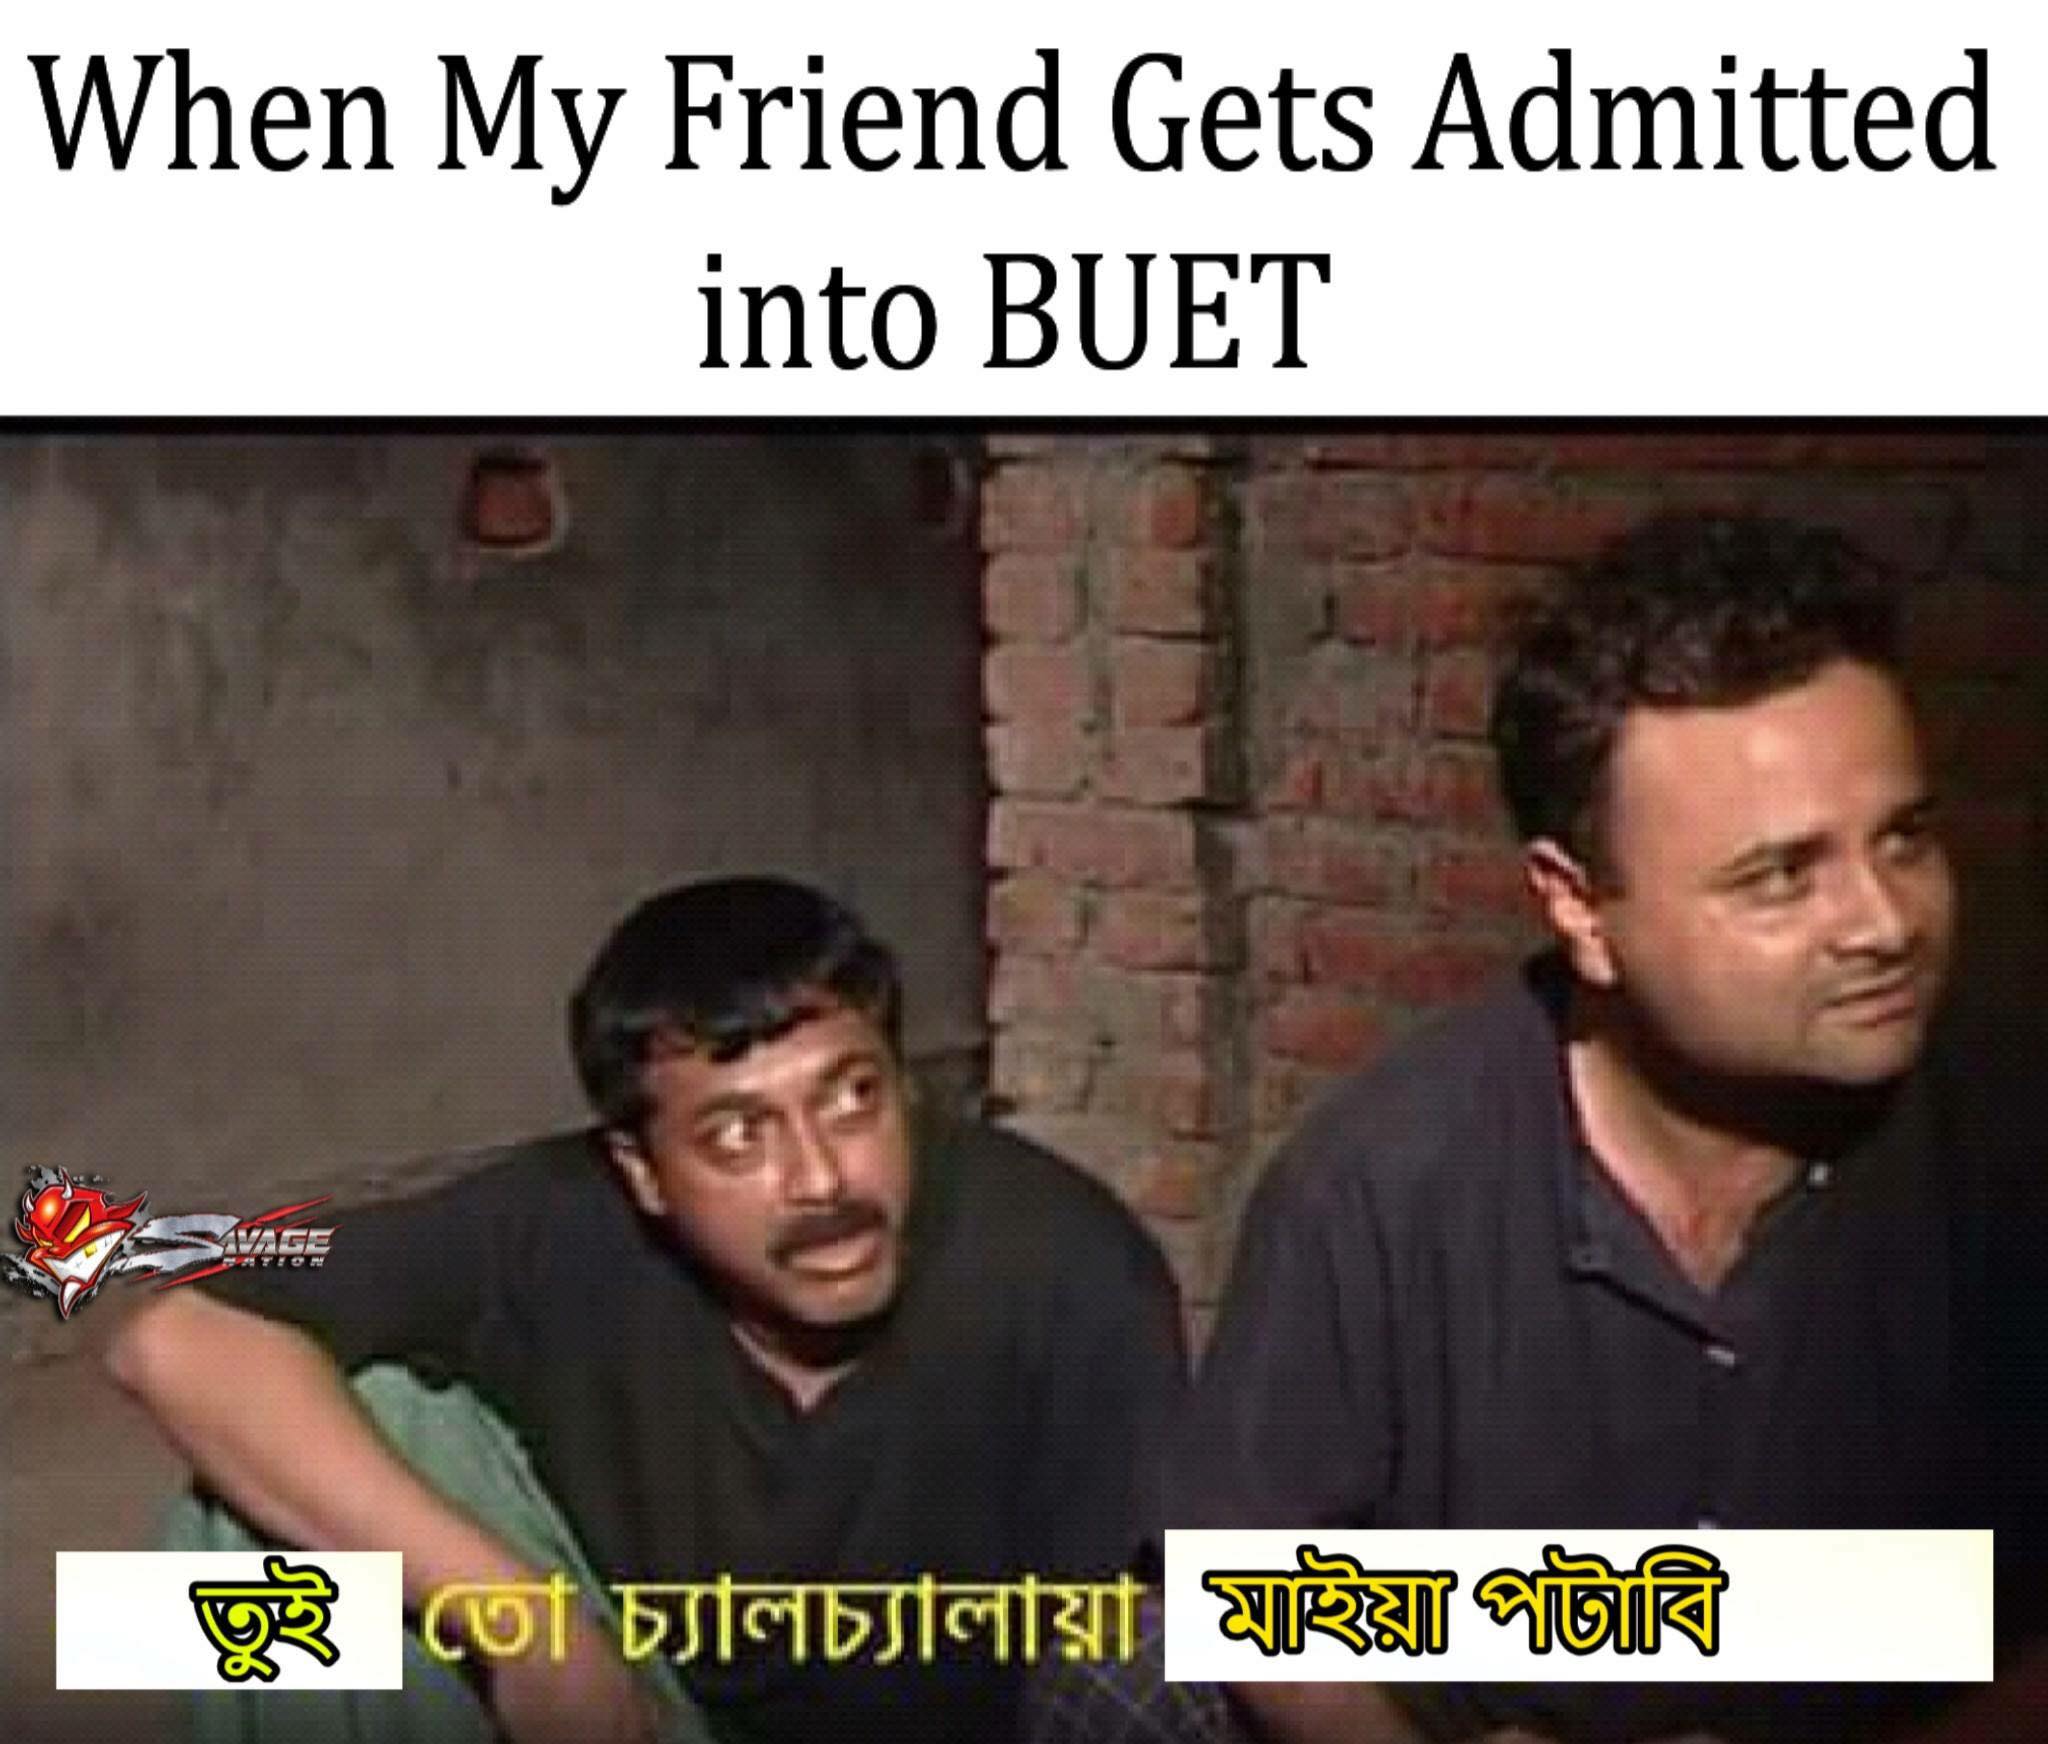
Caption: When My Friend Gets Admitted into BUET    তুই তো চ্যালচ্যালায়া মাইয়া পটাবি
Label: non-hate